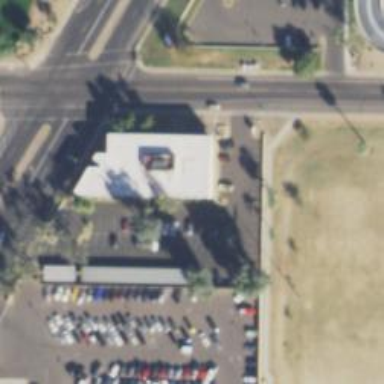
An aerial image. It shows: Healthcare clinic is depicted in the image.